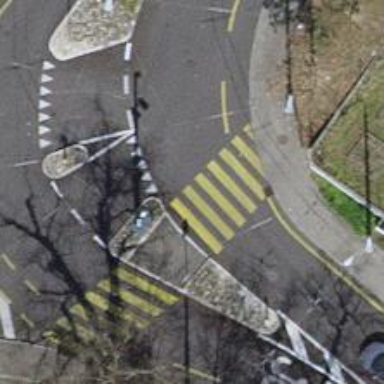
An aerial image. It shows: Marked crossing with zebra stripes on the road.